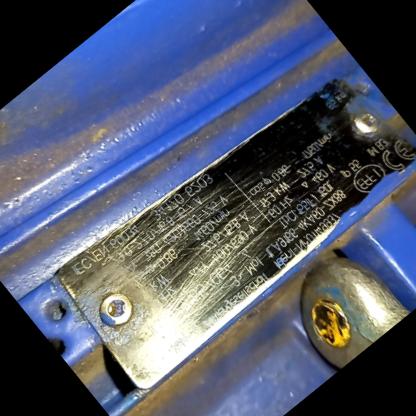
Klasa: tabliczka-znamionowa